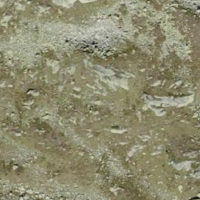
EUNIS habitat code: 31
Species observed at this site:
Saxifraga bryoides
Oxyria digyna
Anthus spinoletta
Jacobaea incana
Doronicum grandiflorum
Erebia epiphron
Arnica montana
Crepis aurea
Eristalis tenax
Cicindela campestris
Campanula barbata
Erebia tyndarus
Gentiana bavarica
Sempervivum montanum
Silene acaulis
Saxifraga aizoides
Pyrrhocorax graculus